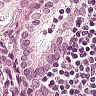
Metastatic tissue present: yes